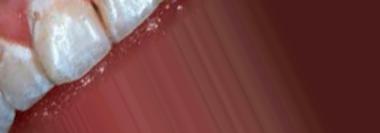
Condition: Tooth Discoloration